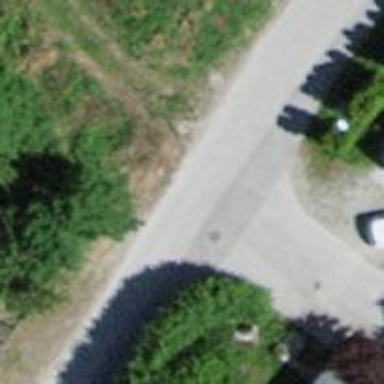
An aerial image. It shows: Residential road.